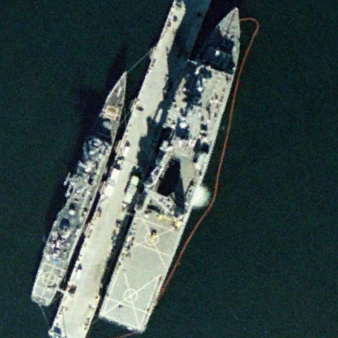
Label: combat